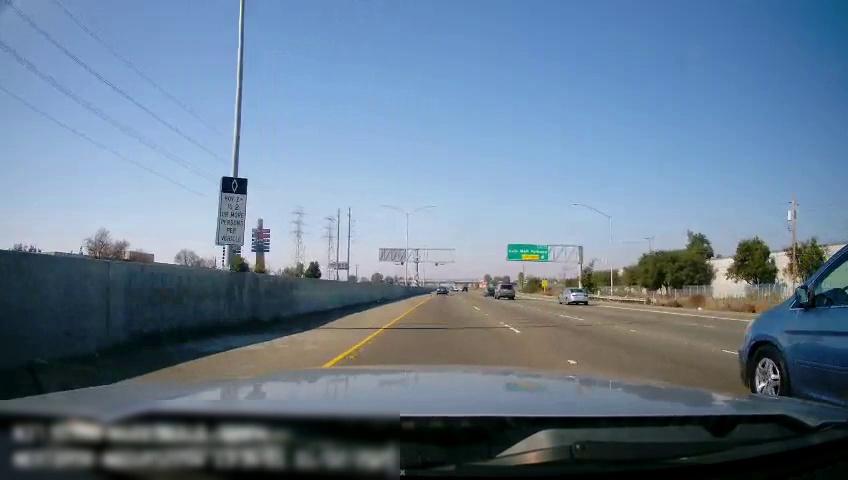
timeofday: Day
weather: Sunny
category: Drivable Space
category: Vehicles | SUV
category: Vehicles | Car
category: Vehicles | SUV
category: Vehicles | Car
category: Lanes | Current Lane
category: Lanes | Current Lane
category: Lanes | Alternate Lane
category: Lanes | Alternate Lane
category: Traffic | Signs